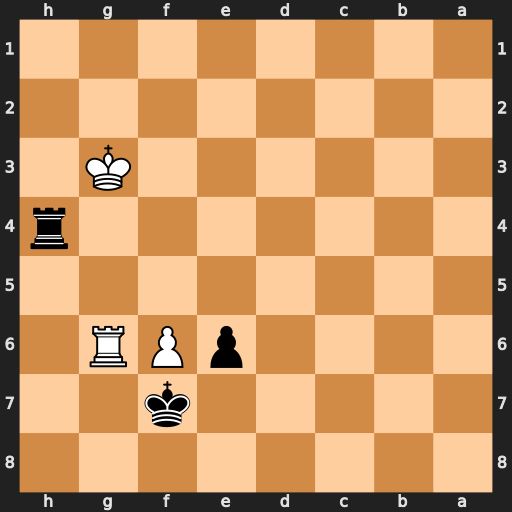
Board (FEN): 8/5k2/4pPR1/8/7r/6K1/8/8
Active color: b
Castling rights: -
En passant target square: -
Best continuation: Kxg6 Kxh4 Kxf6 Kg4 Ke5